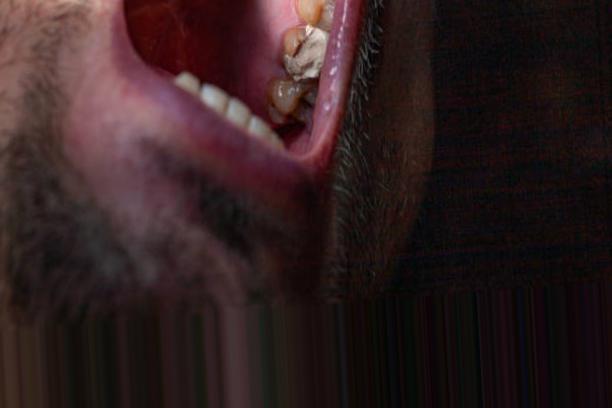
Condition: Caries